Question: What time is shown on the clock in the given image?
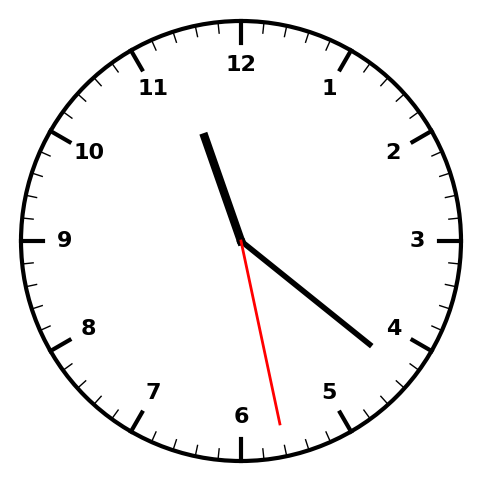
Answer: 11:21:28